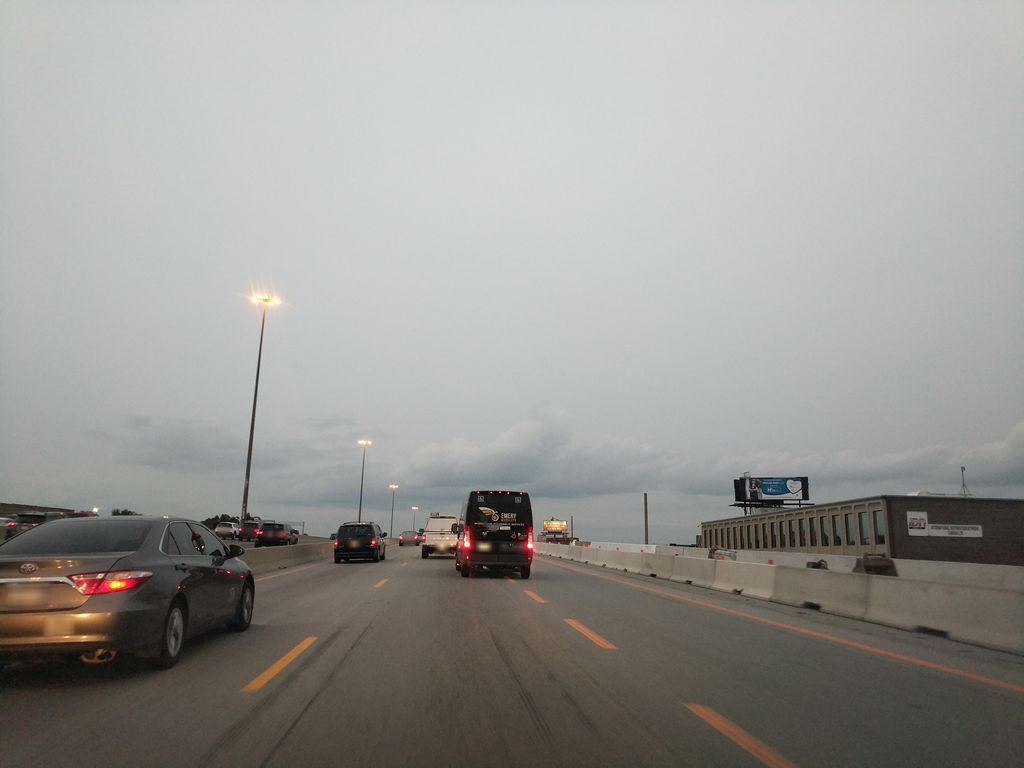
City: toronto